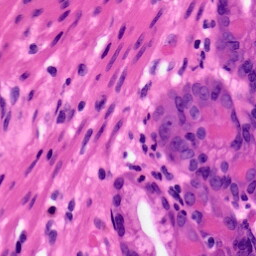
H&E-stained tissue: Pancreatic